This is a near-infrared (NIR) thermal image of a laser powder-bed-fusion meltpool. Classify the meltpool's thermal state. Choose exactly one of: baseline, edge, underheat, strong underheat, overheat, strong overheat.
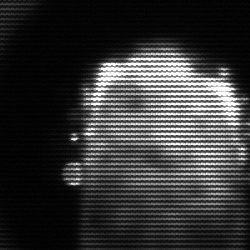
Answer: baseline